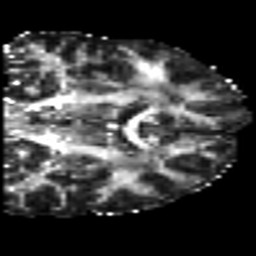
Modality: FA
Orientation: coronal
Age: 27
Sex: female
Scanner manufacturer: siemens
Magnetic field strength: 3 T
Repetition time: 7 s
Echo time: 0.0926 s